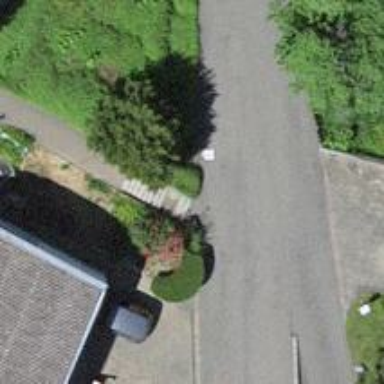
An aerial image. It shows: Residential road.